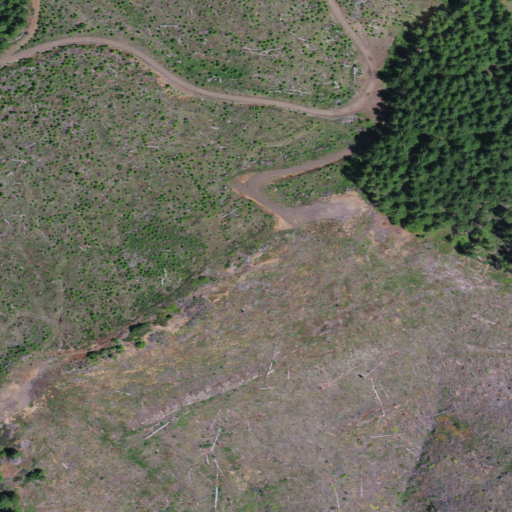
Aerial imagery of mountain in Oregon named Gobblers Knob containing shrub, grassland, evergreen forest, open development, and low intensity development